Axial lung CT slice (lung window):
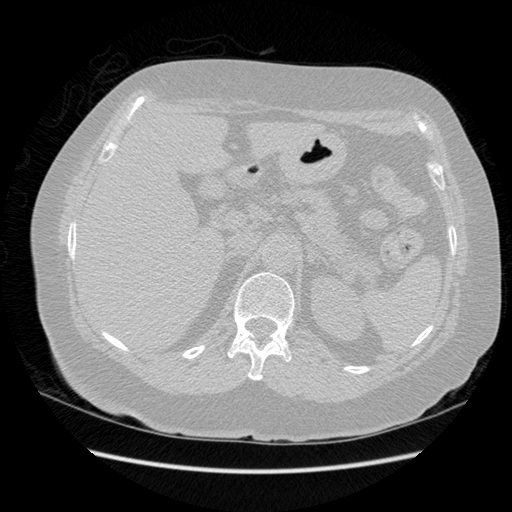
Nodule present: no